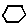
Label: hexagon